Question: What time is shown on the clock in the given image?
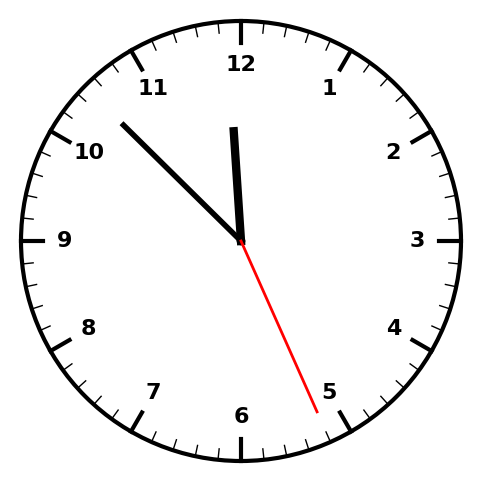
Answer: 11:52:26